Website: crate-barrel
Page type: payment
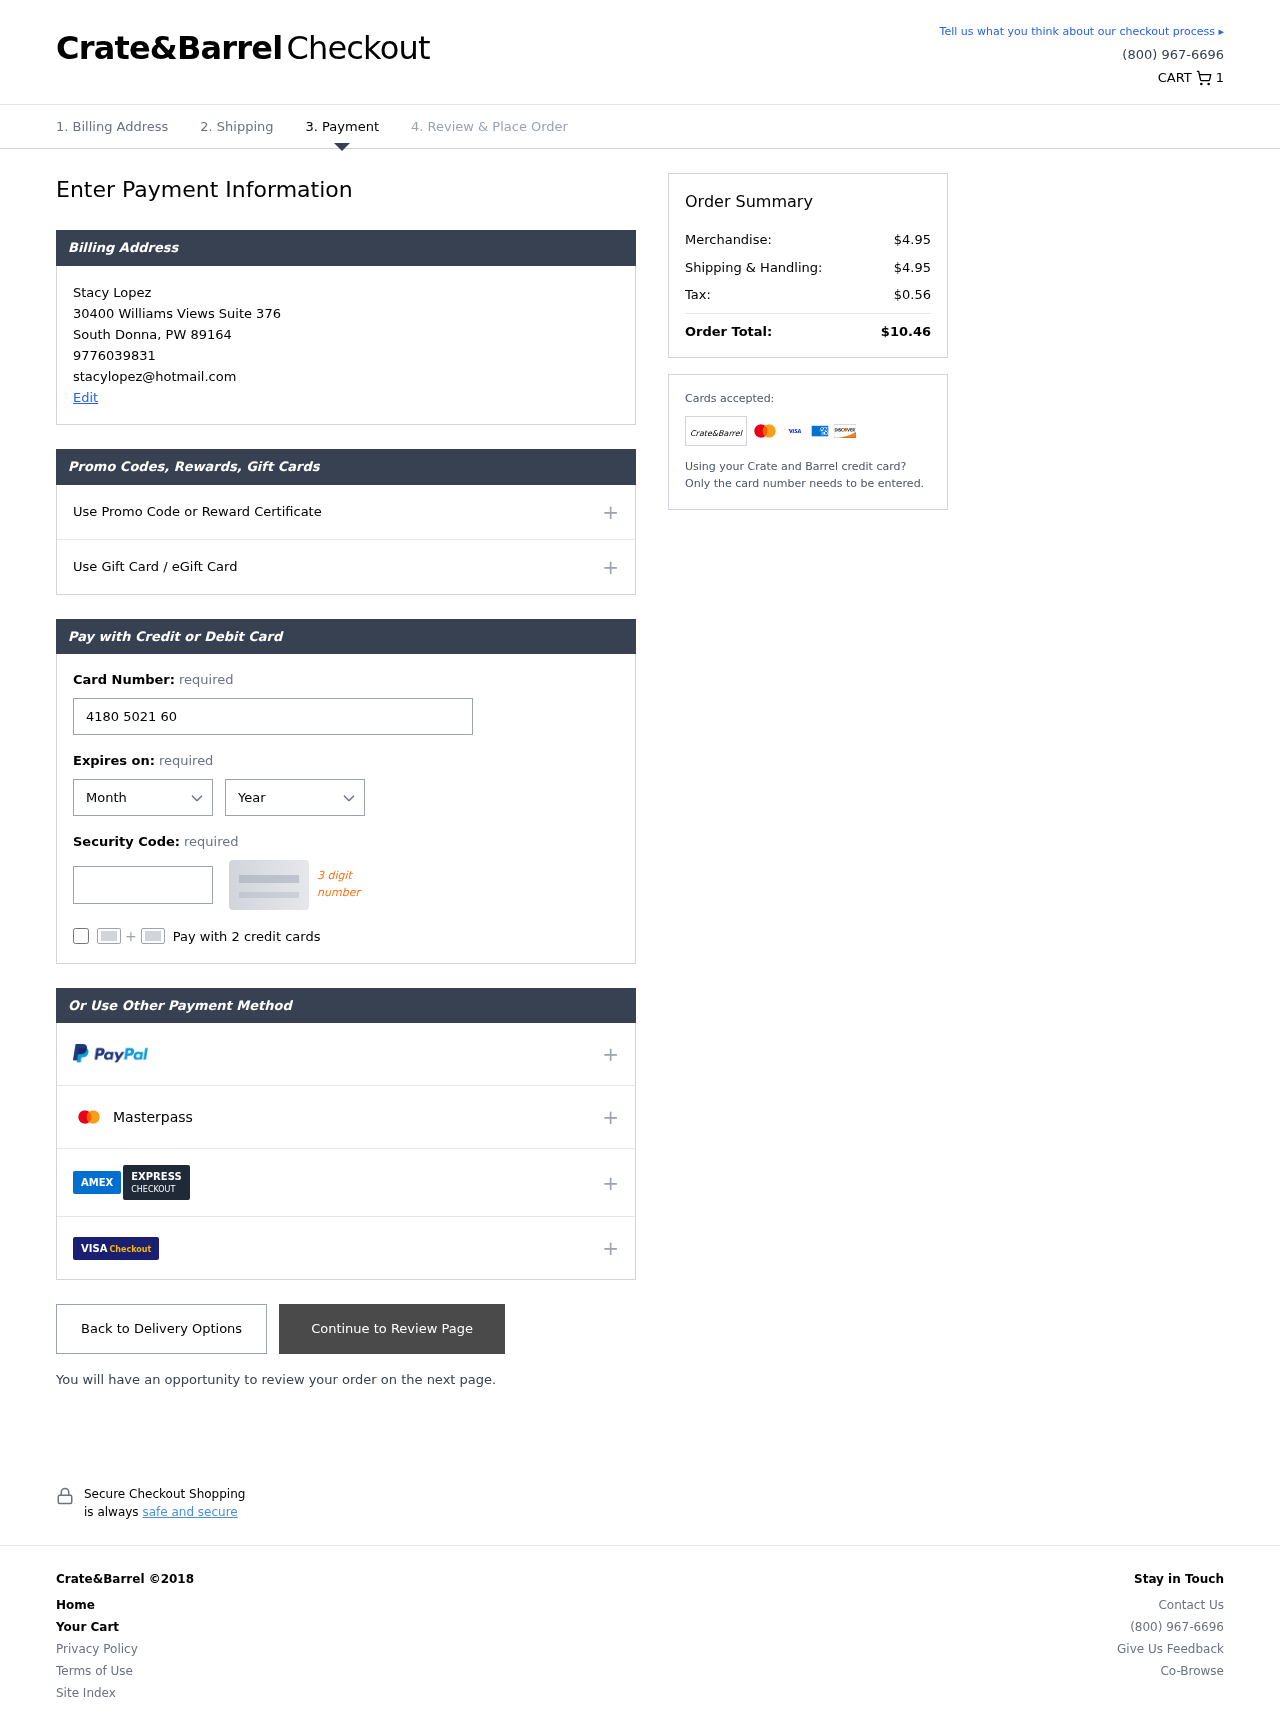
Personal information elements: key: PII_CARD_CVV
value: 361
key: PII_CARD_EXPIRY_MONTH
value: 04
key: PII_CARD_EXPIRY_YEAR
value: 30
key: PII_CARD_NUMBER
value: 4180 5021 6009 7688
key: PII_CITY
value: South Donna
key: PII_EMAIL
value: stacylopez@hotmail.com
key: PII_FULLNAME
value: Stacy Lopez
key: PII_PHONE
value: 9776039831
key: PII_POSTCODE
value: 89164
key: PII_STATE_ABBR
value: PW
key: PII_STREET
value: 30400 Williams Views Suite 376
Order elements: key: ORDER_NUM_ITEMS
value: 1
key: ORDER_SUBTOTAL
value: $4.95
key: ORDER_SHIPPING_COST
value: $4.95
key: ORDER_TAX
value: $0.56
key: ORDER_TOTAL
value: $10.46